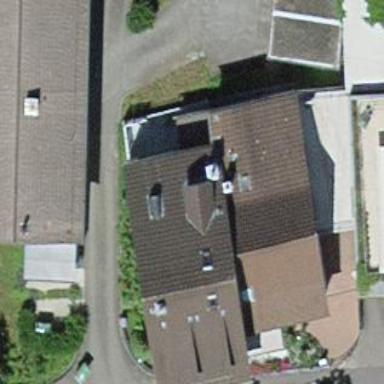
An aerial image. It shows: Terrace building.